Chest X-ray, PA view. Patient: 24 years old, sex F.
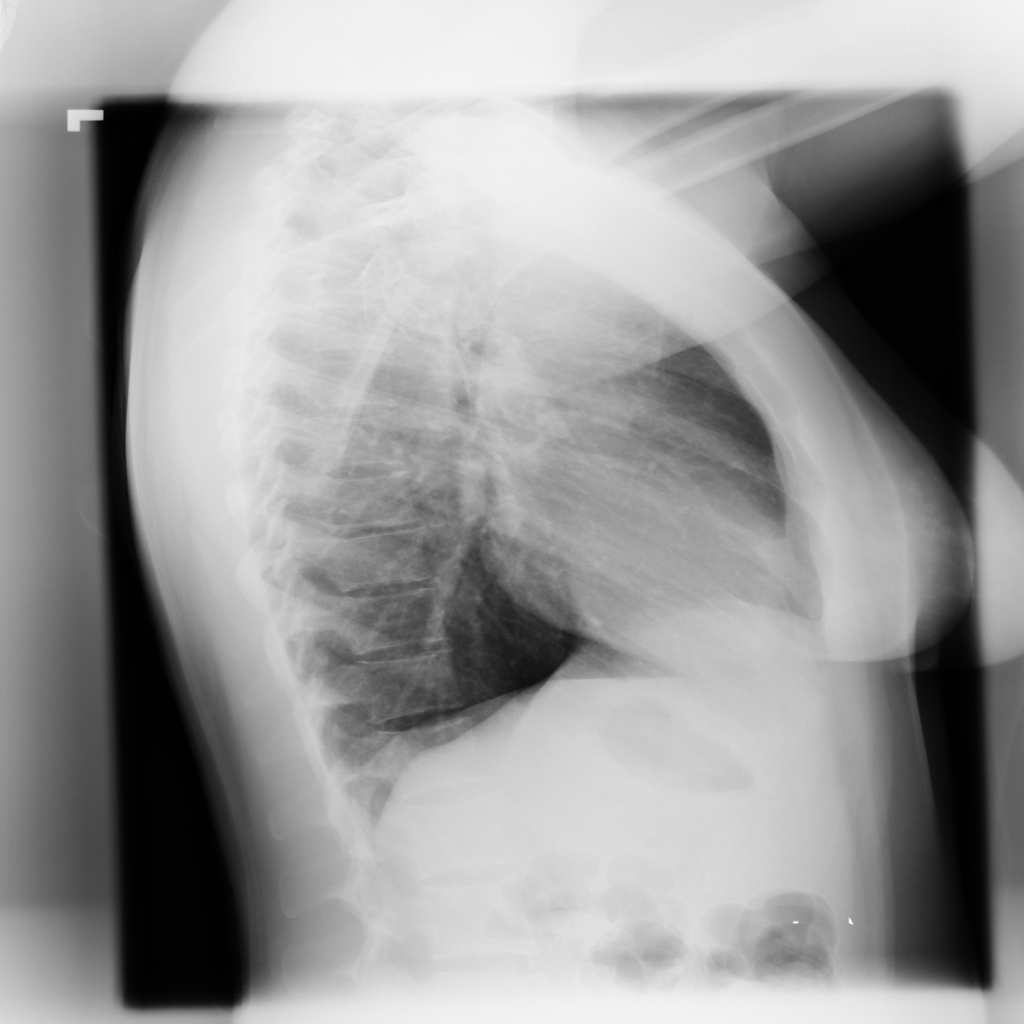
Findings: No Finding